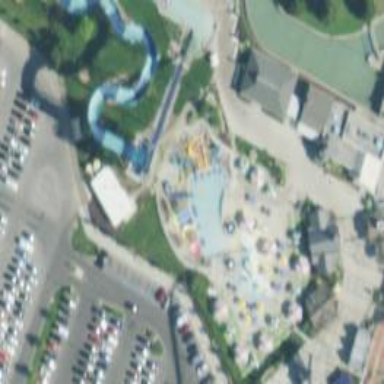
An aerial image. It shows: Tourism attraction featuring water slide.